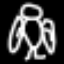
Label: angel